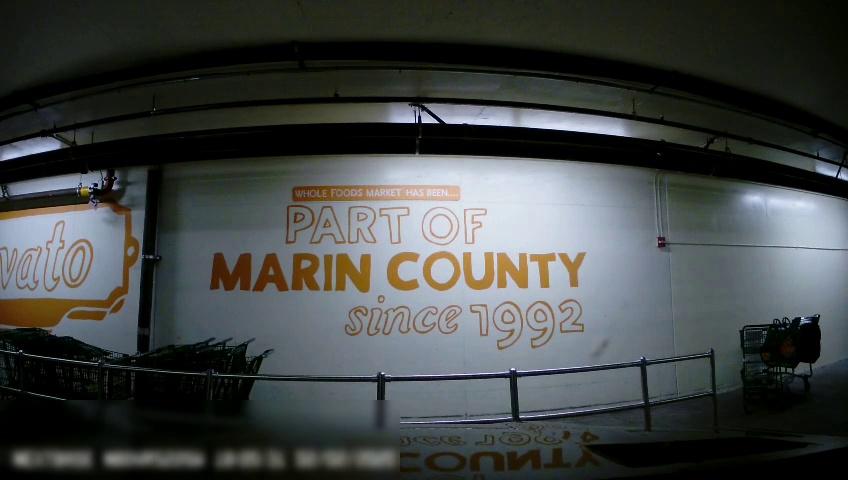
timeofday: Dusk/Dawn/Twilight
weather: Other